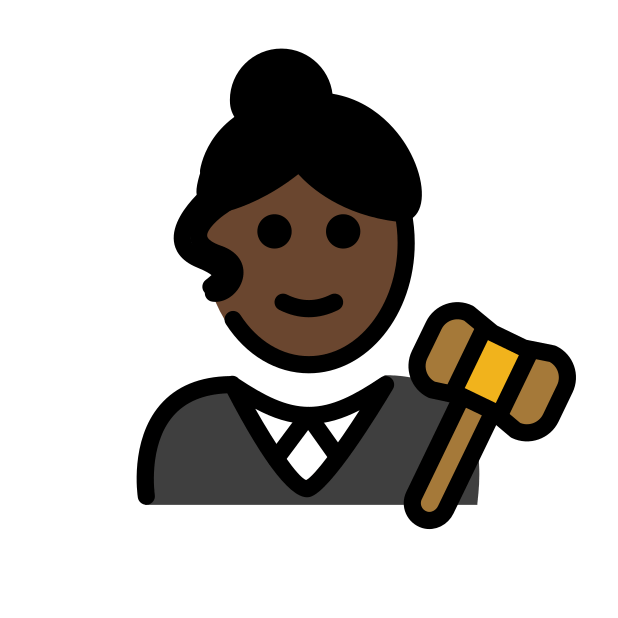
woman judge: dark skin tone